Question: I have created c dll and I want to call that c dll from FORTRAN f90 in visual studio 2019. Can anyone please help with a sample example.
I have tried the followed code.The code was build successfully, but while running, I GOT AN ERROR as displayed in the picture.

My fortran code
'''
include 'MathLibrary.h'
program fortran
implicit none
print *, 'Max_size' , max_size
end program fortran
'''
My MathLibrary.h
'''
#pragma once
#ifndef EXT_MYLIB
#ifdef DLL_BUILD
#define EXT_MYLIB __declspec(dllexport)
#else
#define EXT_MYLIB __declspec(dllimport)
#endif // DLL_BUILD
#endif // !EXT_MYLIB
extern "C" int EXT_MYLIB max_size;
'''
My MathLibrary.cpp
'''
#include "pch.h"
#include "MathLibrary.h"
int EXT_MYLIB max_size = 100;
'''
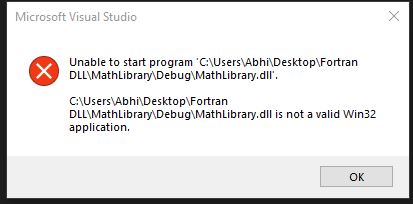
Answer: The reason for the error message is either that you have selected the wrong project type in Visual Studio for the DLL or that you incorrectly named the DLL as the "Command" on the Debugging property page for the project.
If you are using Intel Visual Fortran, which seems likely, there are at least two worked examples of calling a C DLL from Fortran in the <URL> under MixedLanguage.
Including a C file doesn't work for Fortran, and including anything before the PROGRAM statement does nothing useful.
You are looking to reference a C variable from a DLL. That gets a bit more complicated. In Fortran, a C global variable is interoperable with a COMMON block or a module variable. It's a bit easier to do it as a COMMON block, even though that's now deprecated in the language:
'''
program test
use, intrinsic :: ISO_C_BINDING
integer(C_INT) :: max_size
common /max_size/ max_size ! Same name, different entities
!DEC$ ATTRIBUTES DLLIMPORT :: /max_size/
print *, 'max_size', max_size
end
'''
Or here's how to do it with a module variable. Note that you'll get a linker warning about a defined symbol being imported - you can ignore that:
'''
module my_mod
use ISO_C_BINDING
integer(C_INT) :: max_size
bind(C,name="max_size") :: max_size
!DEC$ ATTRIBUTES DLLIMPORT :: max_size
end module my_mod
program test
use my_mod
print *, 'max_size', max_size
end
'''
Your C DLL project needs to be separate from the Fortran executable project. They should be in the same Visual Studio solution and the Fortran project should depend on the C project (Right click on Fortran project and select Dependencies.) This will get the build order right, but because Visual C++ doesn't do output dependencies for DLL projects with non-C projects, you'll need to add the C project's .LIB as a source file for the Fortran project.